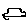
Label: car